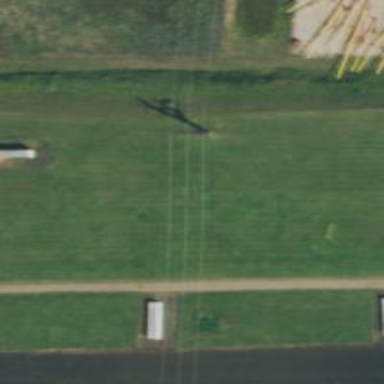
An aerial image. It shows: Power tower.